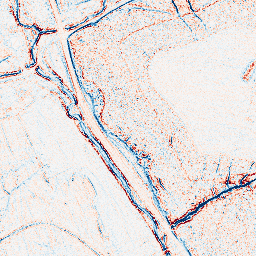
Category: edge_preserving
Decomposition family: bilateral
Decomposition parameters: d: 5
sigma_color: 100
sigma_space: 150
Upsampling method: cubic_catmull_rom
Upsampling parameters: scale: 8
Upsampling scale: 8